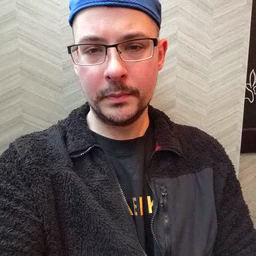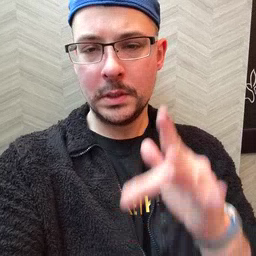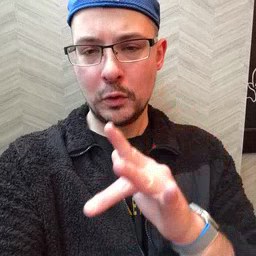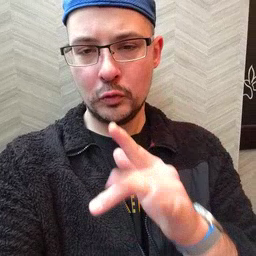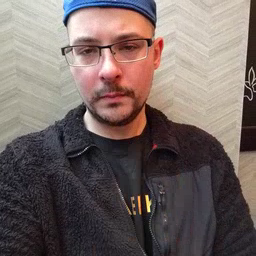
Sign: touch